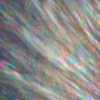
Label: sunburn